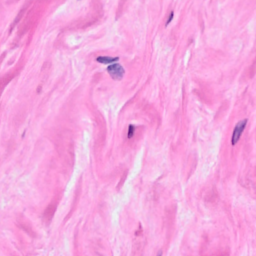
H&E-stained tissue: Breast